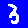
Digit: 3